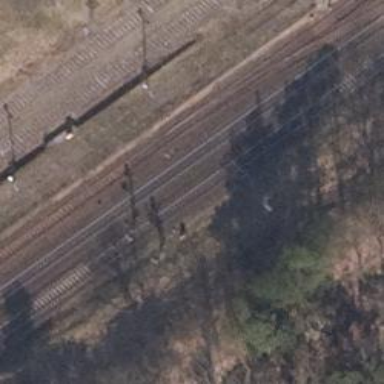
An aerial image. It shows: Railway switch.